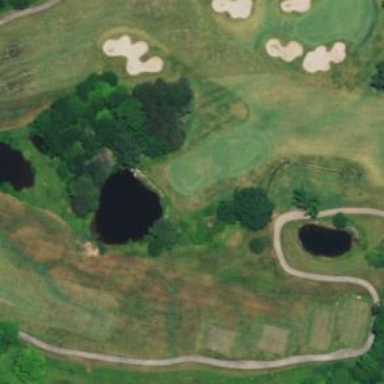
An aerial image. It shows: Golf hole.